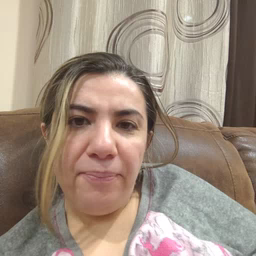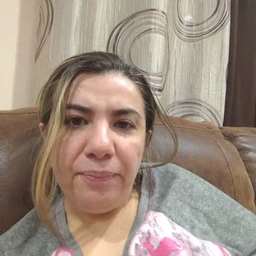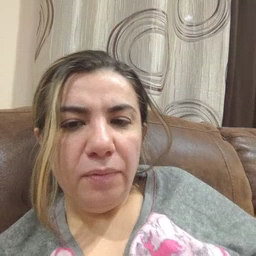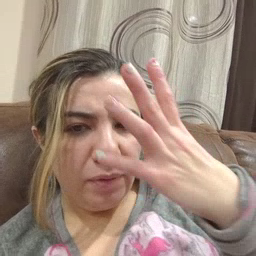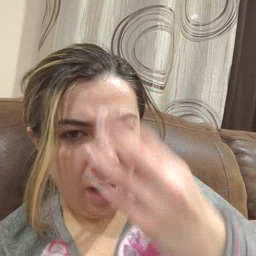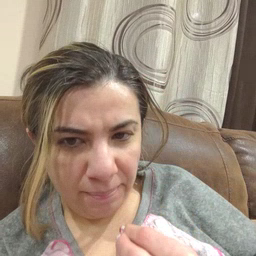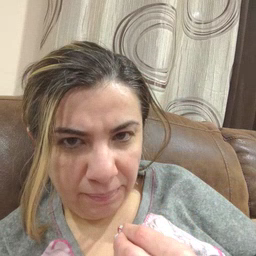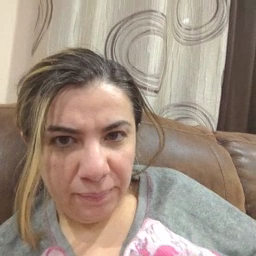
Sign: sleepy